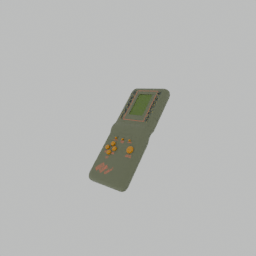
Label: electronics